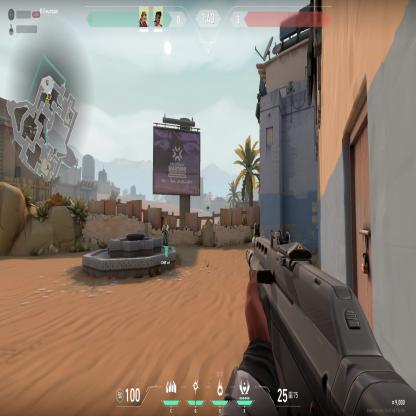
Label: teammate